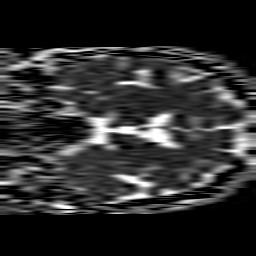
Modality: ADC
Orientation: coronal
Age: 52
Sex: male
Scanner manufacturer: philips
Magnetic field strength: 1.5 T
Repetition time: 3.368 s
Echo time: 0.09255 s